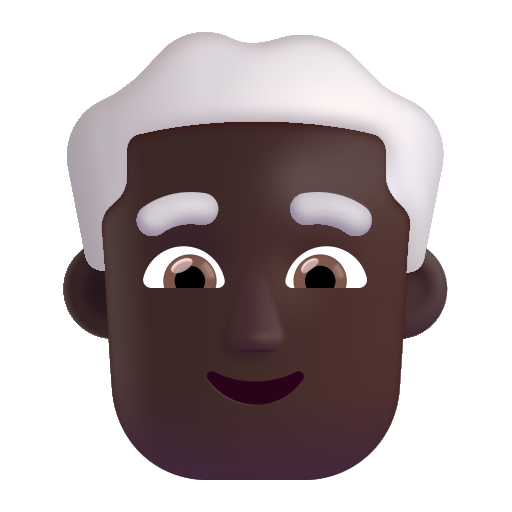
man white hair color dark